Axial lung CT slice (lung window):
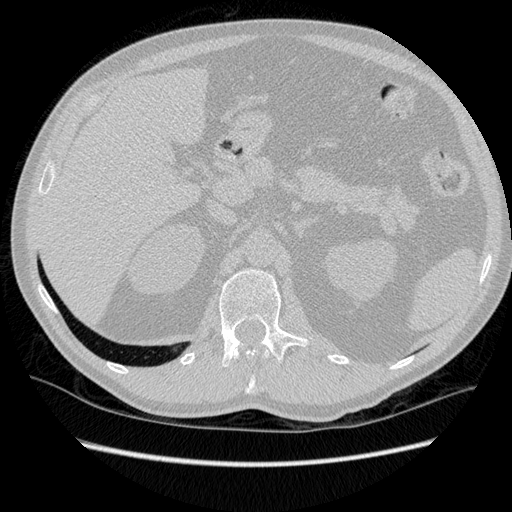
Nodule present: no